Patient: sex M, age 57
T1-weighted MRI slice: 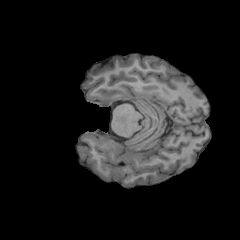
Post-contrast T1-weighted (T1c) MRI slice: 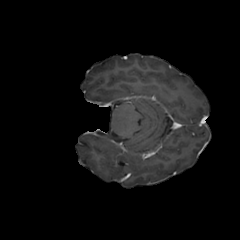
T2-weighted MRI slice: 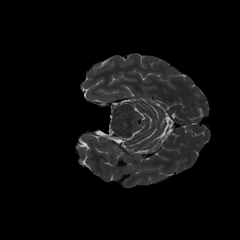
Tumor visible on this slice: no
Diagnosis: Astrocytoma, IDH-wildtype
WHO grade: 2